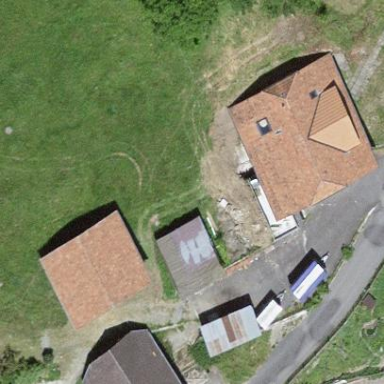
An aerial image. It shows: Garage building.